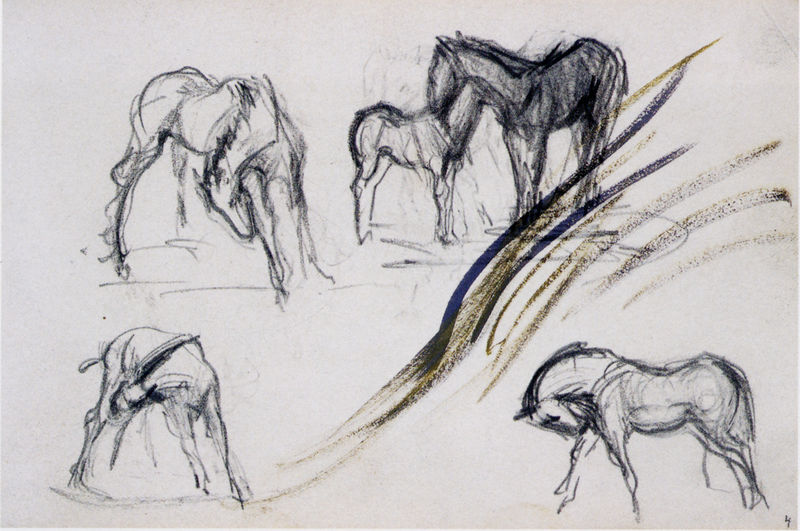
Titel: Studien von Mutterpferd und Fohlen
Künstler: Franz Marc
Standort: Nürnberg.
Institution: Germanisches Nationalmuseum
Schlagwörter: berg, blau, kopf, körper, weiß, fluss, bewegung, braun, grau, kreide, köpfe, schwarz, skizze, zeichnung, tier, tiere, expressionismus, stehen, fünf, hals, öl, weide, kind, mutter, blatt, pferd, pferde, beine, hufe, mähne, reiten, schweif, papier, studie, übung, farbe, grafik, graphik, herde, linien, arch, blue, white, black, gray, grey, painting, yellow, streifen, two, striche, gruppen, vier, münchen, linie, kohle, schwarz-weiß, scharz, strich, schraffiert, bleistift, entwurf, pinsel, franz, kohlezeichnung, bleistiftzeichnung, zuneigung, studien, profile, beugen, ross, horses, head, pinselstriche, stute, naturalistisch, drawing, paper, entwürfe, skizzen, black and white, color, shadow, mother, animals, dog, sketch, tail, blauer reiter, lecken, movement, twist, kandinsky, chagall, small, kratzen, buntstift, neck, zeichnungen, zeichung, draft, drawings, front, art, versuch, study, pinselspuren, pencil, franz marc, marc, mähnen, rist, der blaue reiter, fohlen, blaue pferde, draw, putzen, pferdestudie, animal, legs, lines, flüchtig, horse, bewegungsstudie, pfohlen, bleistiftzeichung, jucken, kohlezeichnunh, pferdestudien, skizzieren, coal, shading, stripes, charcoal, pony, colour, four, hooves, mammal, standing, studies, little, creature, kopfhaltung, autogramm, scribble, mane, anatomy, swoosh, feeding, streak, shades, 20. jahrhundert, 4, bewegng, balzverhalten, pferdeskizzen, pferd mit fohlen, pferd mit gesenktem kopf, maine, feed, calf, doodle, stain, line drawing, colt, mare, artistic, mkünchen, mammals, char, turn, foal, mäöhne, artsy, zeichnubgn, flüchtiog, grooming, creatures, filly, pencil draw, little horse, biology drawing, number four, mare and foal, tossing, striks, strikes, clumsy, scribb;e